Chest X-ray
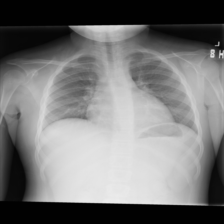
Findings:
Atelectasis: negative
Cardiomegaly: negative
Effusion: negative
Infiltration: negative
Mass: negative
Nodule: negative
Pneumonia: negative
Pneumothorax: negative
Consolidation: negative
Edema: negative
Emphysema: negative
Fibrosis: negative
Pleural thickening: negative
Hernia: negative